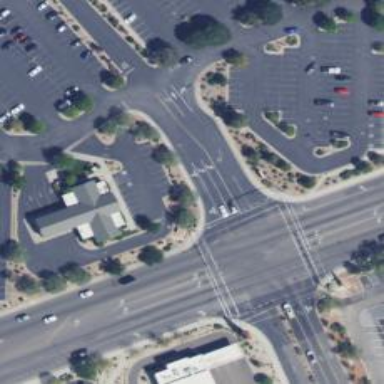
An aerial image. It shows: Marked footway crossing with line markings.